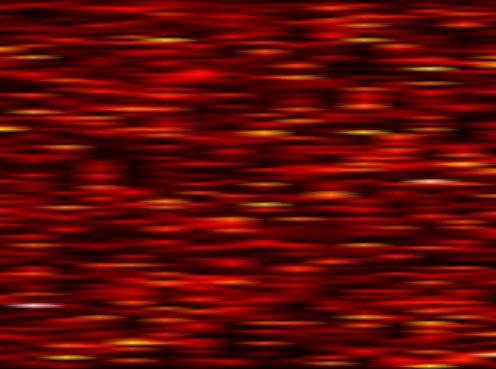
Label: OFDM